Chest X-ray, PA view. Patient: 55 years old, sex M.
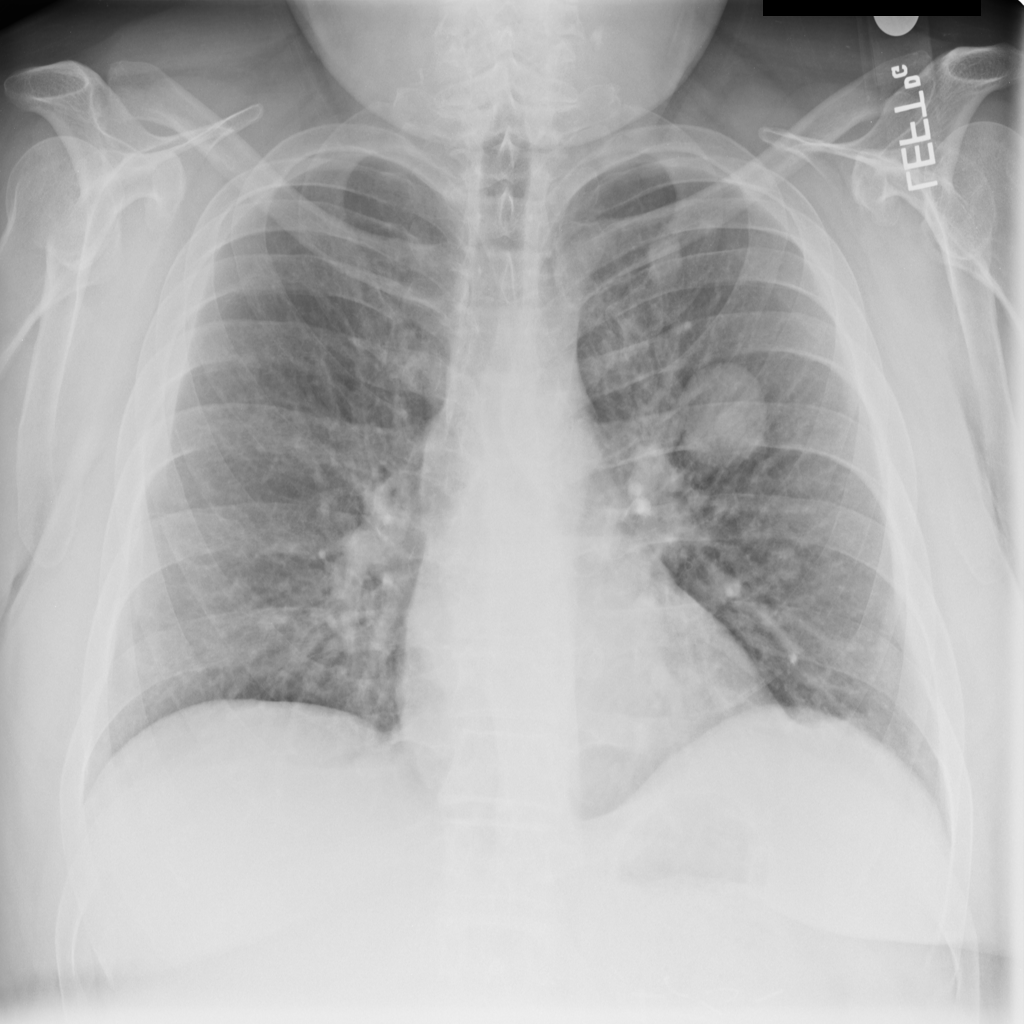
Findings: Nodule